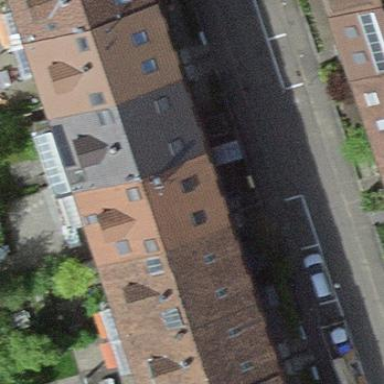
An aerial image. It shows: Terrace building.